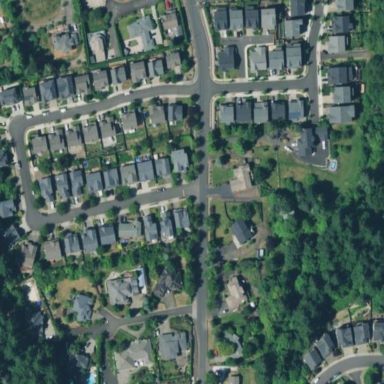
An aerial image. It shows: Residential area composed of single-family homes.